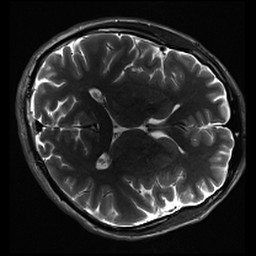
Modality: inplaneT2
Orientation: axial